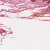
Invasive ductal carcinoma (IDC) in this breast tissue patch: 0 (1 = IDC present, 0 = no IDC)